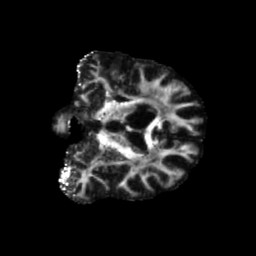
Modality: FA
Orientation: coronal
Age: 74
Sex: male
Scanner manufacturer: siemens
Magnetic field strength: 3 T
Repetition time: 5.25 s
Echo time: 0.08 s